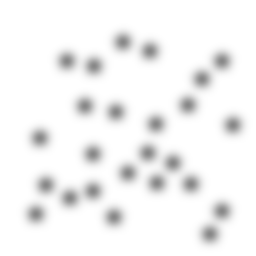
Squares: 0
Triangles: 0
Stars: 25
Total shapes: 25